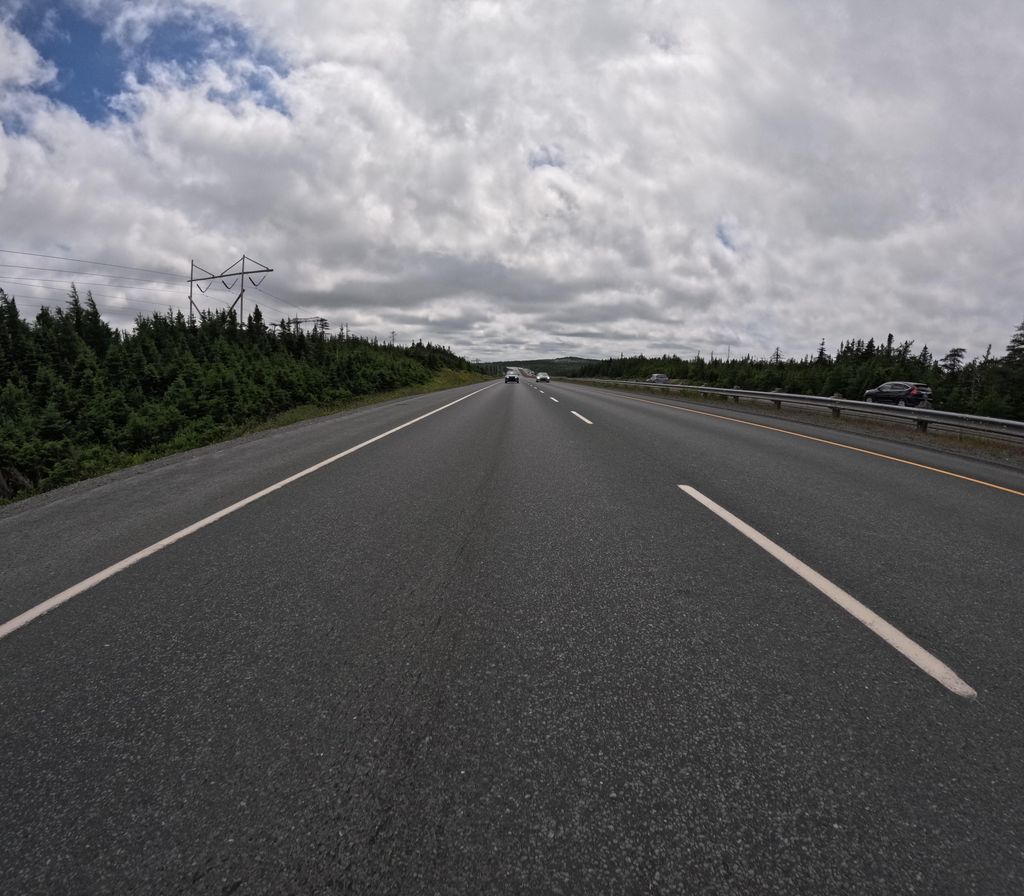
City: st_johns